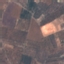
Land use / land cover class: PermanentCrop